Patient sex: M
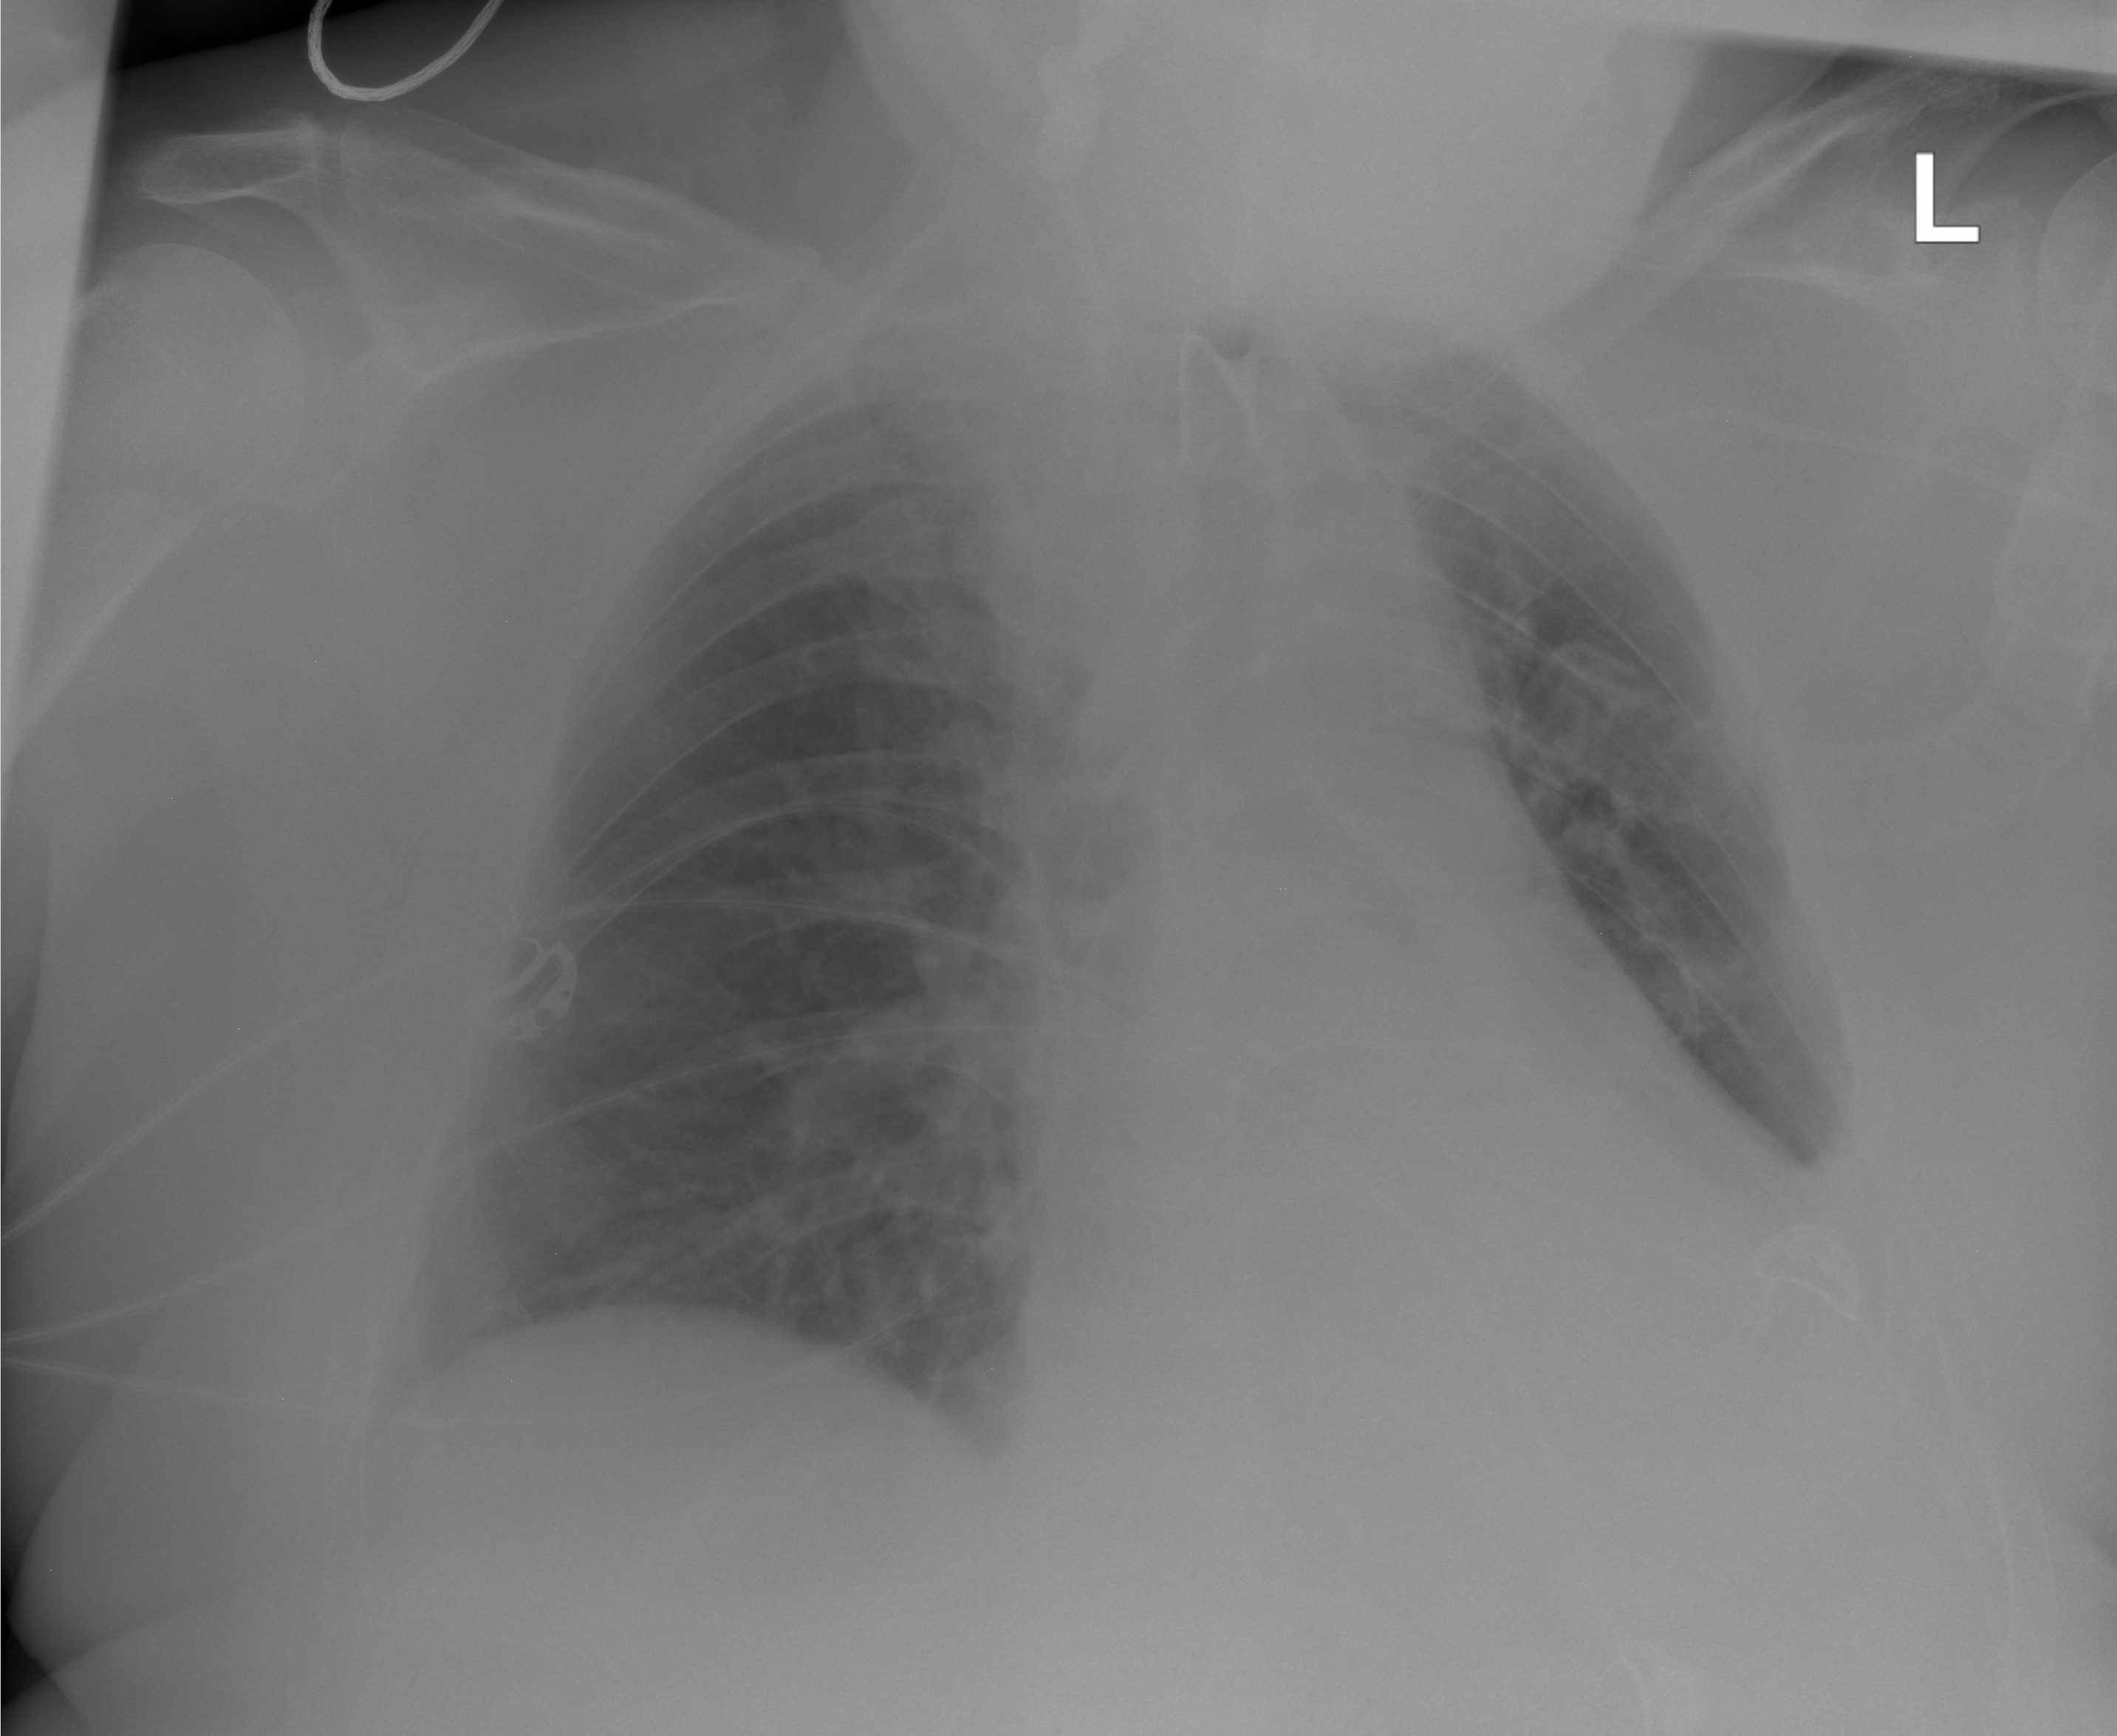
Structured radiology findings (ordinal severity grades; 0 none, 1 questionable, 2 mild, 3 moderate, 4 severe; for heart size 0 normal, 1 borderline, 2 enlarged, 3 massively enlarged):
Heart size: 2
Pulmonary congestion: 0
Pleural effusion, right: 0
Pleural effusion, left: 2
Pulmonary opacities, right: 0
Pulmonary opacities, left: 0
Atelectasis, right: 0
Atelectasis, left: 2